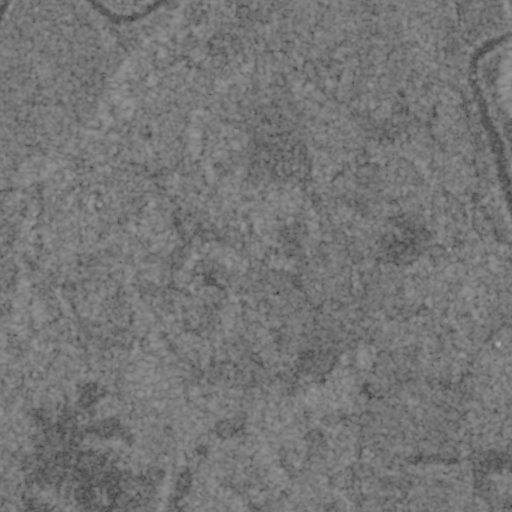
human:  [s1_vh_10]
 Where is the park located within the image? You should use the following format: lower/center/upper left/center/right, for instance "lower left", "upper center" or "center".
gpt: The park is located in the lower right of the image.
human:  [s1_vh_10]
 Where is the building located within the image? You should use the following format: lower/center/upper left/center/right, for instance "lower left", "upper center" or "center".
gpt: The building is located in the lower right of the image.
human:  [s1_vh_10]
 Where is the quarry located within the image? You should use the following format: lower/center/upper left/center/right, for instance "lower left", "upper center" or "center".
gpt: There is no quarry in the image.

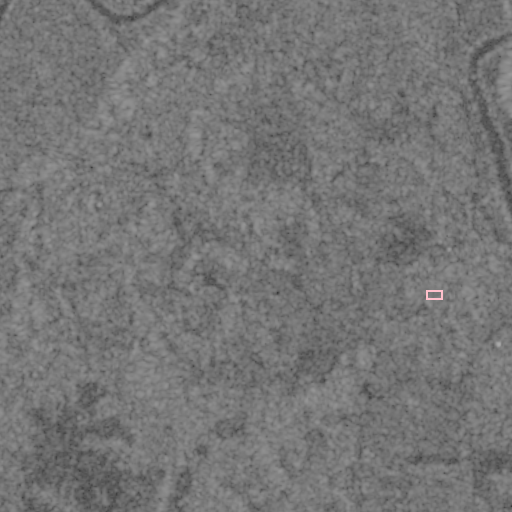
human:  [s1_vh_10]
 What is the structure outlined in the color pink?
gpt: The structure outlined in pink is a park.
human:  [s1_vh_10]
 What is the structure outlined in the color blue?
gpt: There is no blue outline.